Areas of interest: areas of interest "Pacific Security and Prevention Professional Market"
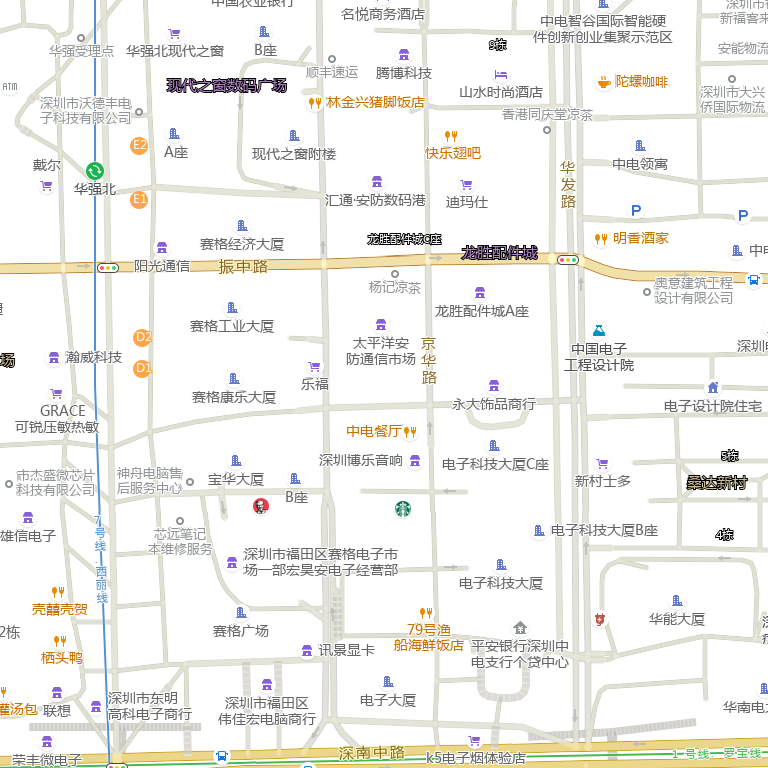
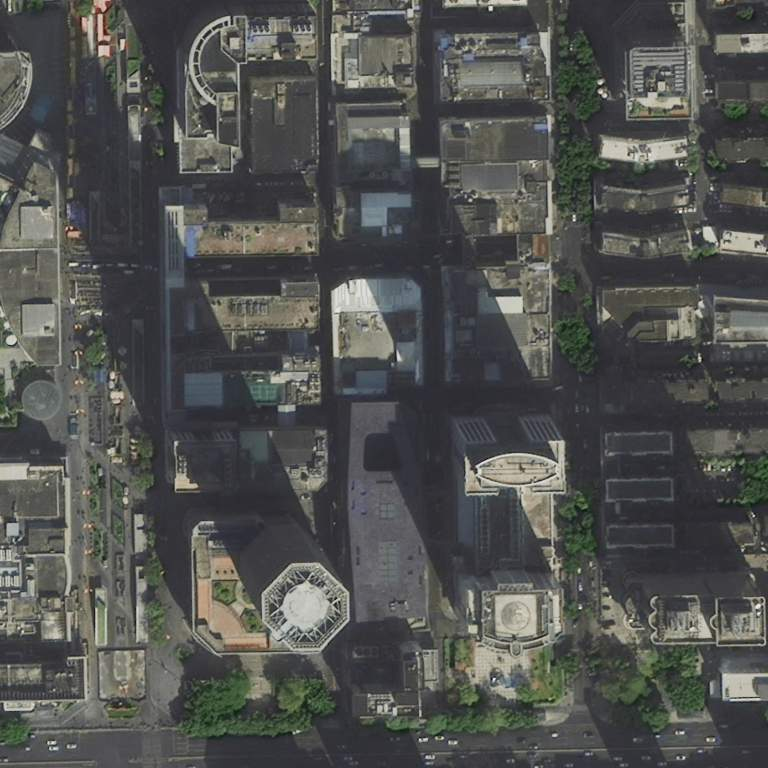